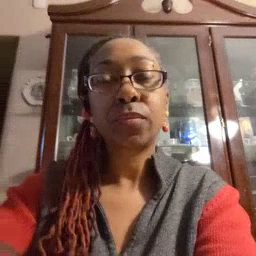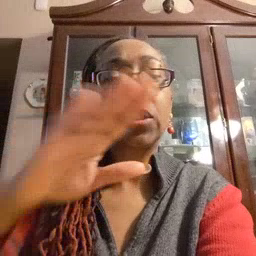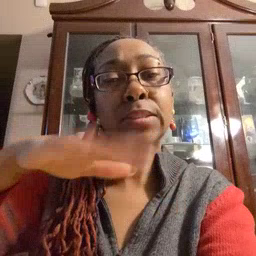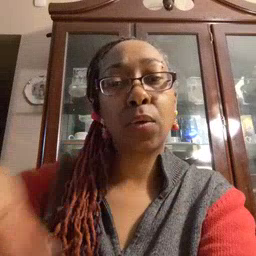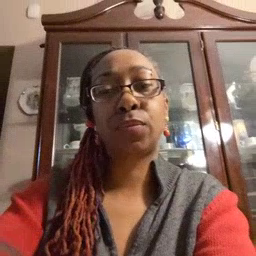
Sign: child